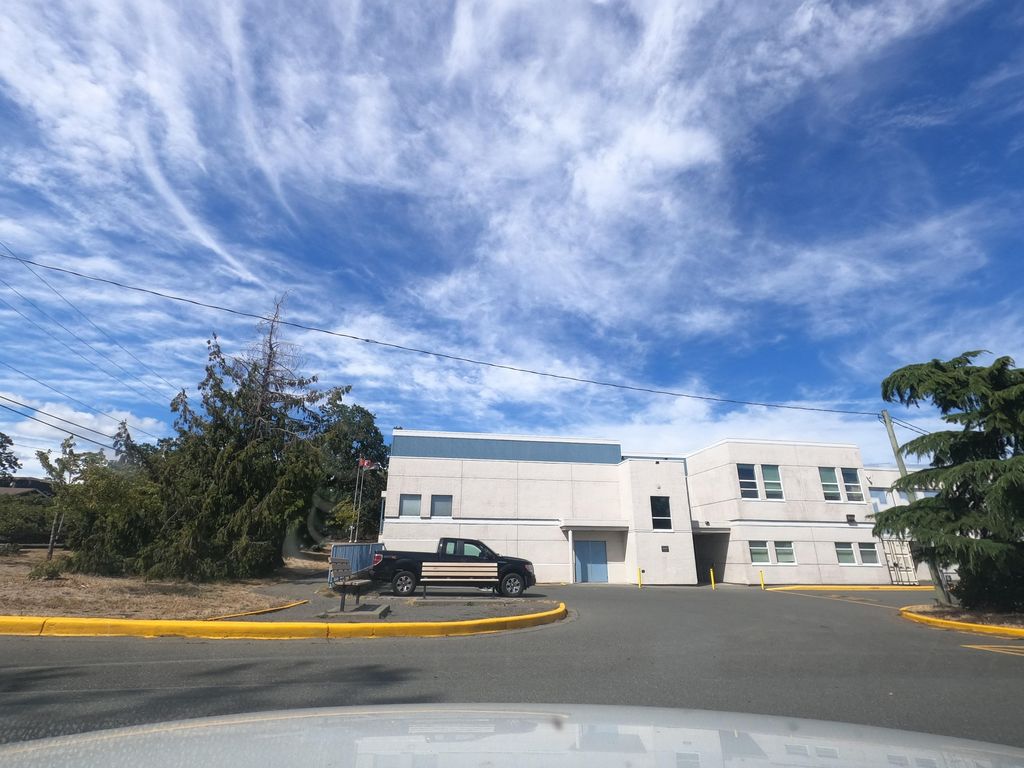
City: victoria